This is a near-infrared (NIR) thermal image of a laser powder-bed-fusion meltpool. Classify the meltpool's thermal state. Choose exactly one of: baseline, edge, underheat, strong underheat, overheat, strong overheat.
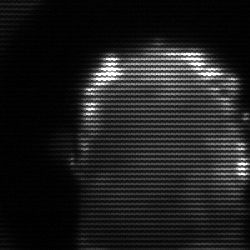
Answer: baseline